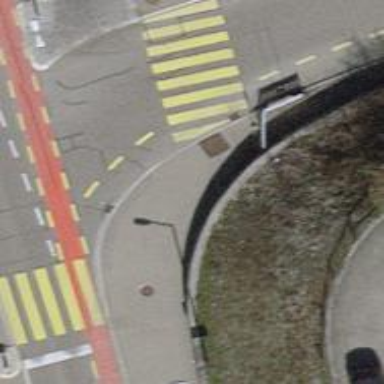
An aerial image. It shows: Bollard.